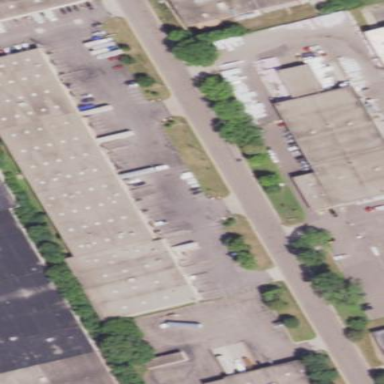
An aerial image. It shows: Industrial building.